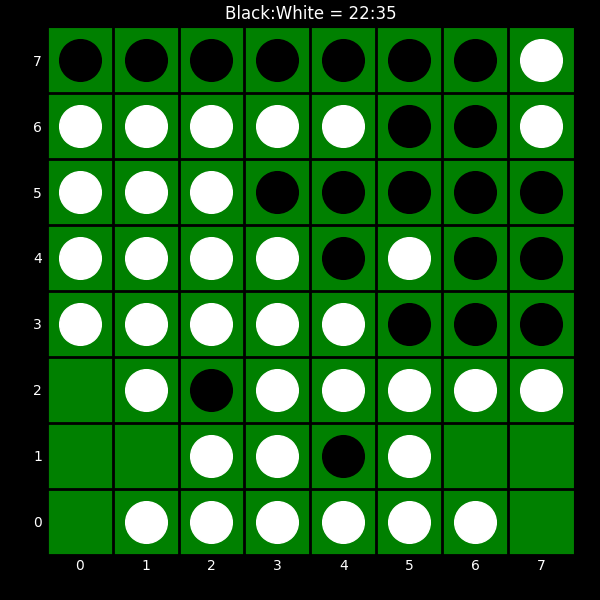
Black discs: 22
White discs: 35